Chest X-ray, PA view. Patient: 62 years old, sex F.
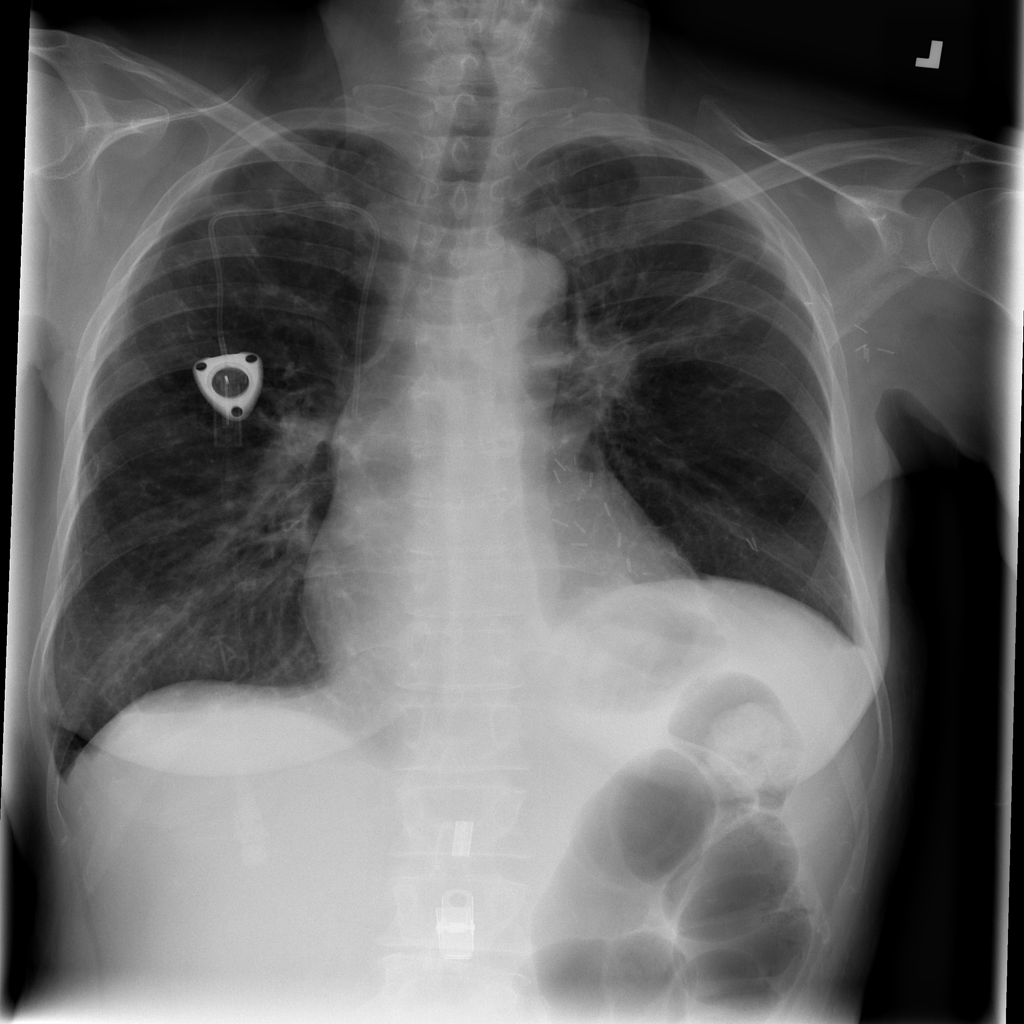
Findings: No Finding